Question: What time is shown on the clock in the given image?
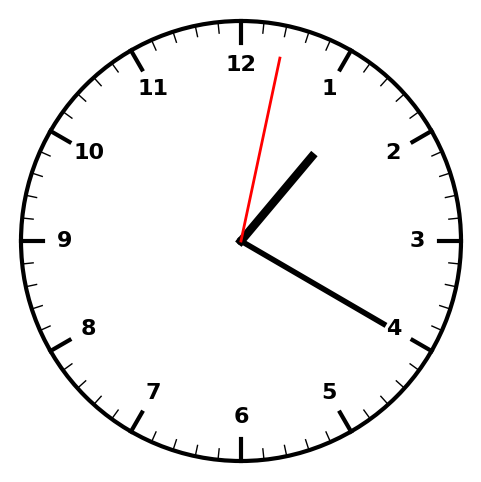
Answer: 01:20:02